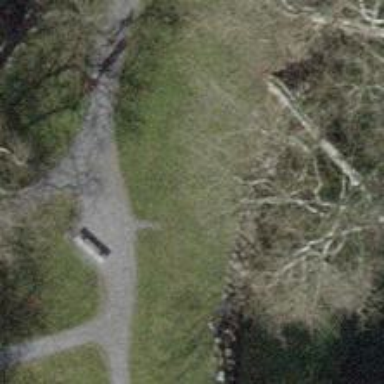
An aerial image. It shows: Bench.